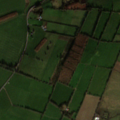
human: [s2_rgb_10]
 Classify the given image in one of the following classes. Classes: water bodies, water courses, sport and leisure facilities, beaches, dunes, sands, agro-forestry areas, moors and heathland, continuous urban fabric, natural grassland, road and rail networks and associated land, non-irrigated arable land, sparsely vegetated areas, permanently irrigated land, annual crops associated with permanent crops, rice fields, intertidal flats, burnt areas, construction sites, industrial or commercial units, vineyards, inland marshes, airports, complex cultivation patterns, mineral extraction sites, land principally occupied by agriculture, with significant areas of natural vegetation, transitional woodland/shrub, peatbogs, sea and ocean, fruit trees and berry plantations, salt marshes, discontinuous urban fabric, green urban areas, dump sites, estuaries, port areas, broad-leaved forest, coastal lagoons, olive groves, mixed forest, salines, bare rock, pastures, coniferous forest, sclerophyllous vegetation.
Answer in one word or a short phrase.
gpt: pastures